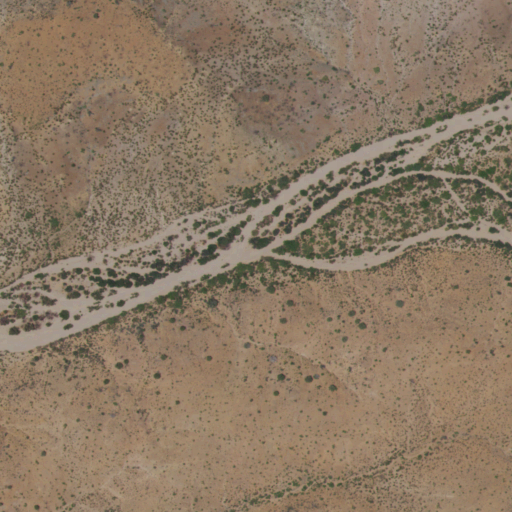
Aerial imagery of valley in New Mexico named Hightower Canyon containing grassland and shrub